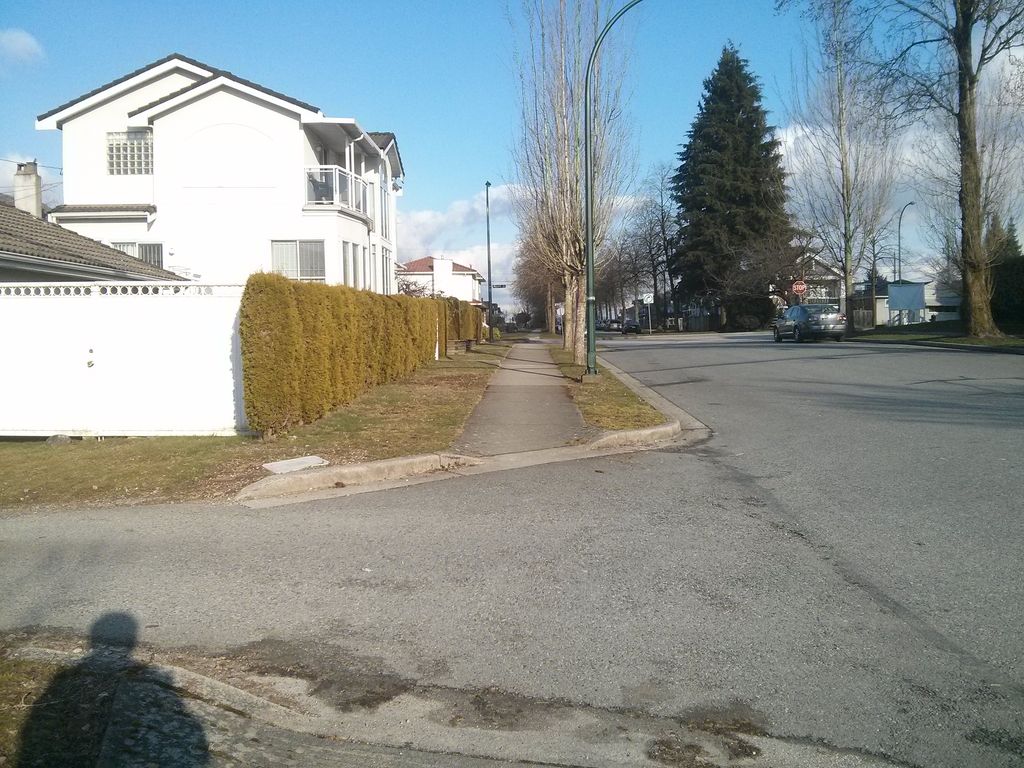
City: vancouver